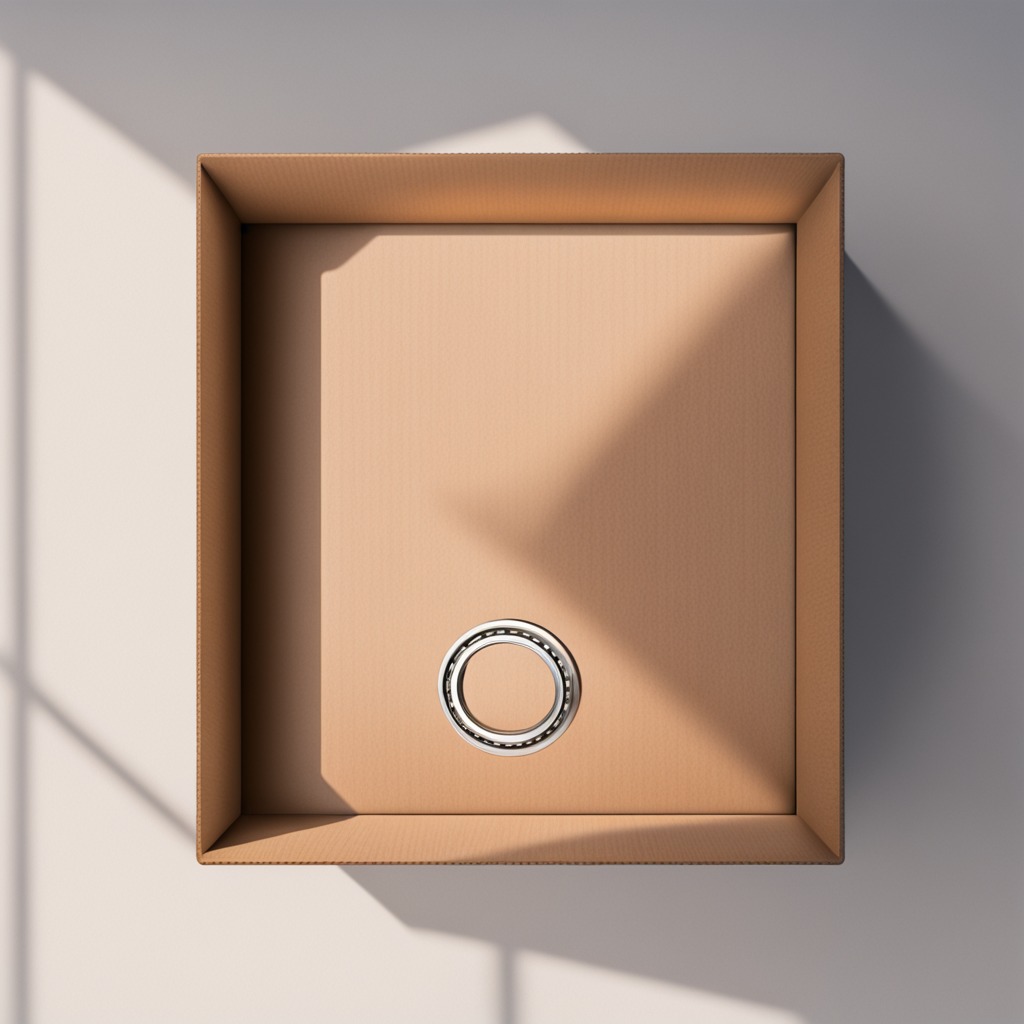
A metal ball bearing lying on a clean dry cardboard box surface in an outdoor workshop during daytime bright natural light soft shadows slightly creased but